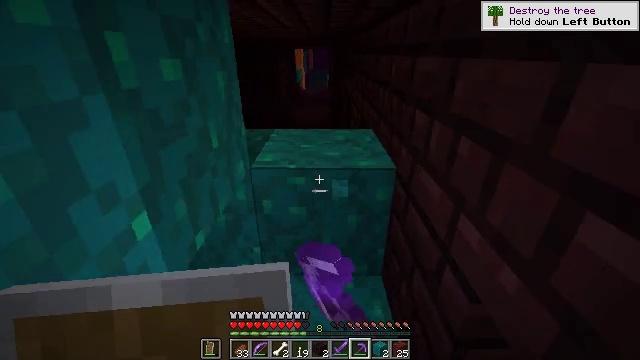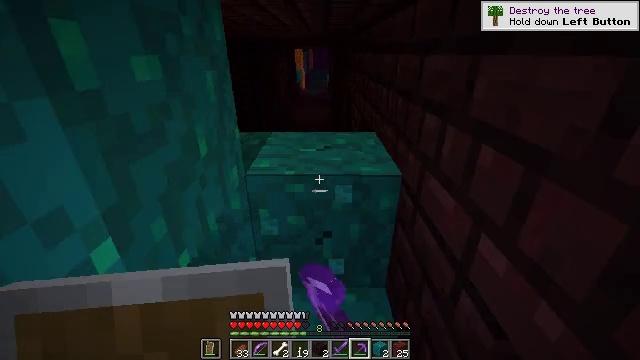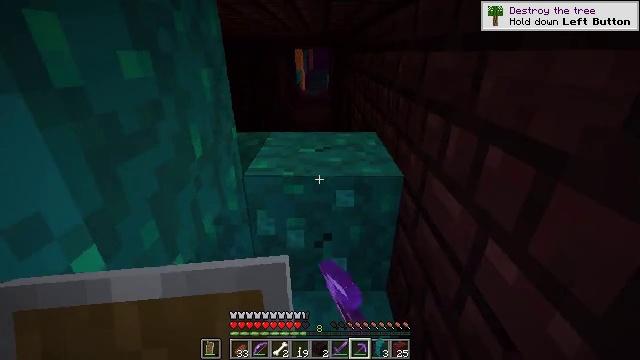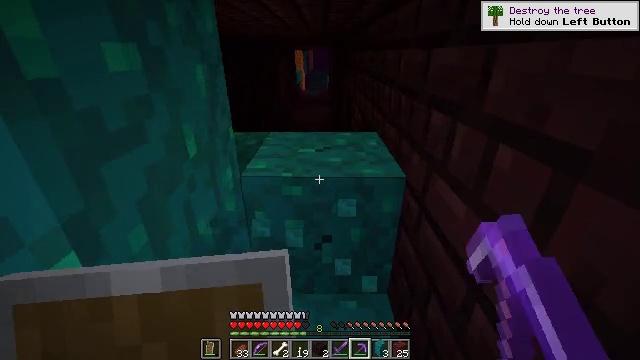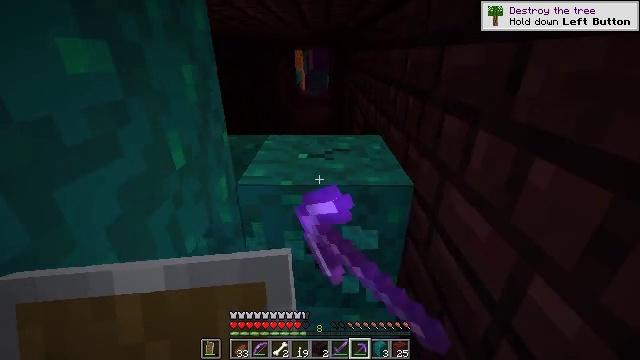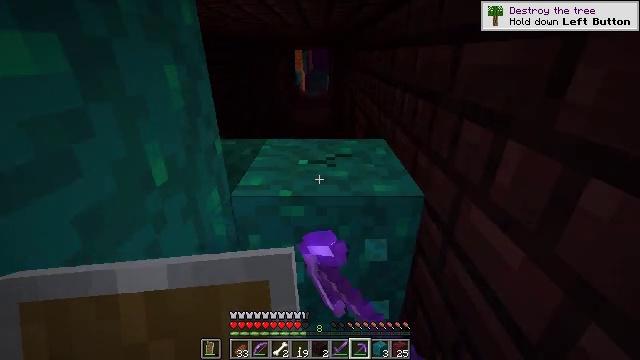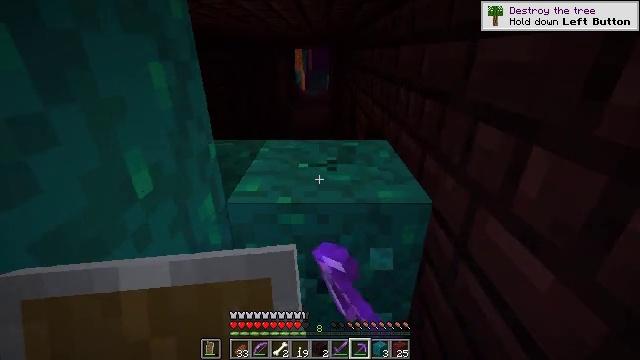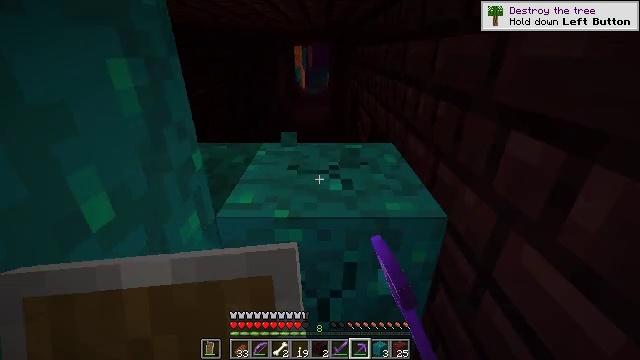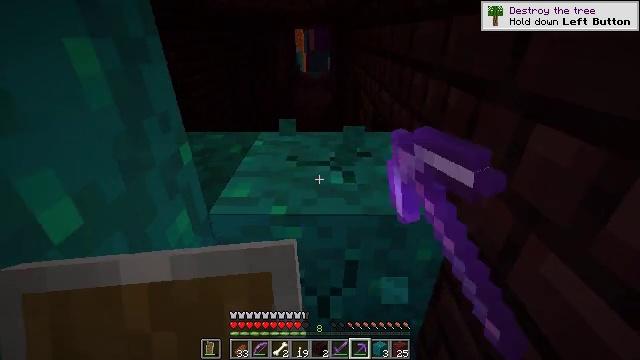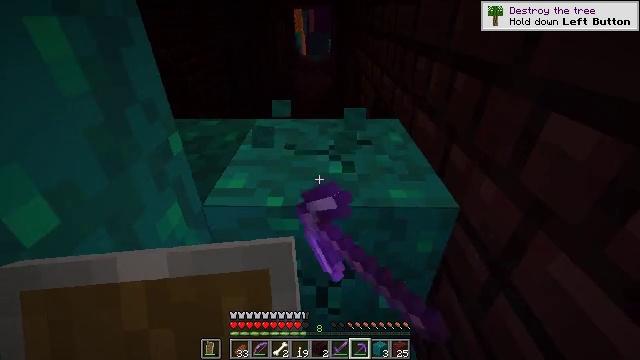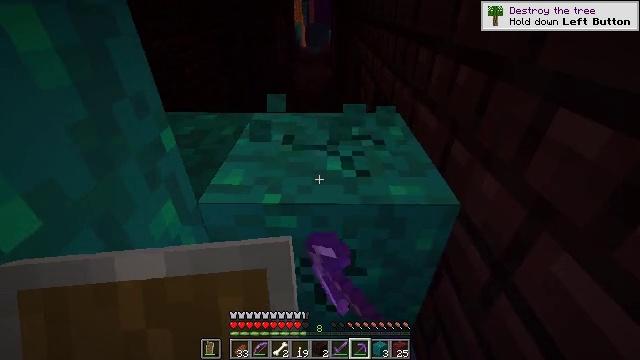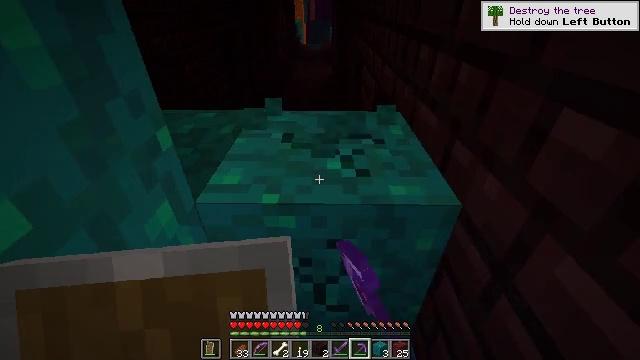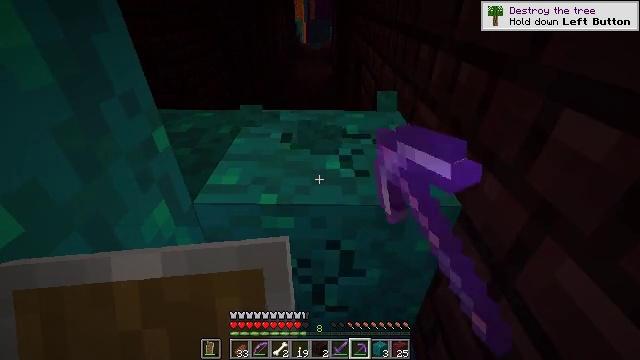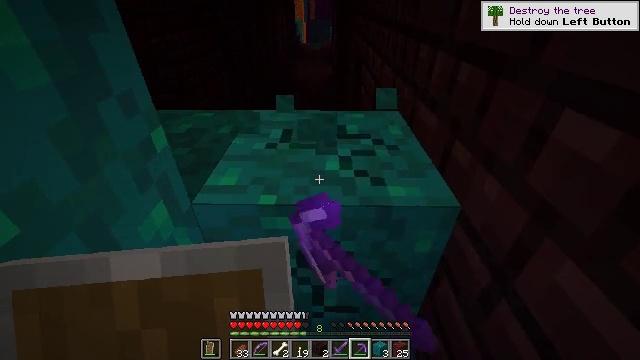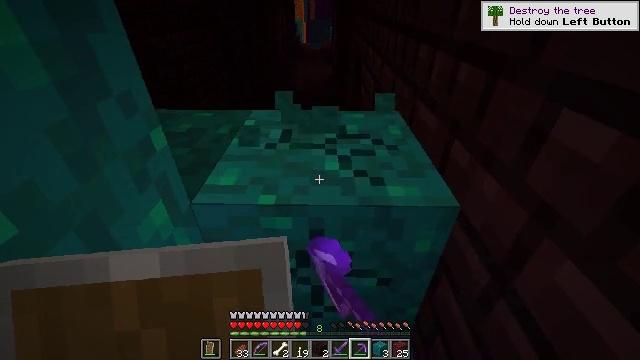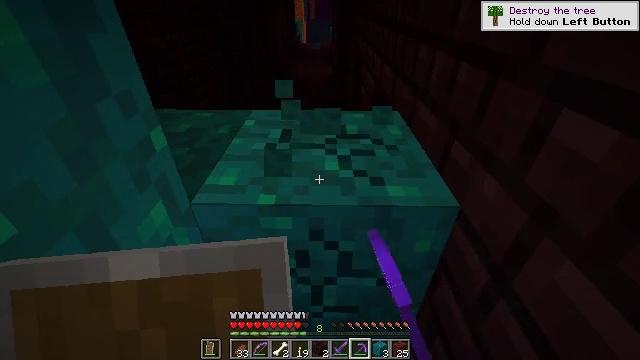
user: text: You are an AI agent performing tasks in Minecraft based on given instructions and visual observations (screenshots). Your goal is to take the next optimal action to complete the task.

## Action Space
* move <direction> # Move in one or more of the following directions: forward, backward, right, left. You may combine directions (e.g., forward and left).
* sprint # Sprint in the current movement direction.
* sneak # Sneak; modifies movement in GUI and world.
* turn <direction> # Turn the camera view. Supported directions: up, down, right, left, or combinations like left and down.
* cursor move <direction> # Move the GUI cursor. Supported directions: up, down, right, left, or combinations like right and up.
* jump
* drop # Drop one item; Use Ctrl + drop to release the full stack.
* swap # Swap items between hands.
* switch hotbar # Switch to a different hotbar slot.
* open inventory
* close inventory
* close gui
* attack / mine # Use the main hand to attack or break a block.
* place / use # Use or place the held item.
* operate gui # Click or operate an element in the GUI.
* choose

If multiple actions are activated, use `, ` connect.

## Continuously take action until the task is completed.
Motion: motion action
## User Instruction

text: Mine warped wart block.
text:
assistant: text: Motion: attack / mine
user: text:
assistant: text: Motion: attack / mine
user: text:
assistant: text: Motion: attack / mine
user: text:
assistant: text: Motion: move forward, attack / mine
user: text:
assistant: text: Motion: move forward, attack / mine
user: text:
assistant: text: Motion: move forward, attack / mine
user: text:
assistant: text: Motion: attack / mine
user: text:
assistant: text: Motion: turn down, attack / mine
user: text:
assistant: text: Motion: turn down, attack / mine
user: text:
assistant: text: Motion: turn down, attack / mine
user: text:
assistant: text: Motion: attack / mine
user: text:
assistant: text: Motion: attack / mine
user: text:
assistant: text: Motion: attack / mine
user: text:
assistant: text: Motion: attack / mine
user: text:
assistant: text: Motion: attack / mine
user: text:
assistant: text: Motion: attack / mine
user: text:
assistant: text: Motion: attack / mine
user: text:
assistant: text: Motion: attack / mine
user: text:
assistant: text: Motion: attack / mine
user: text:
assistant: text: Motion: attack / mine
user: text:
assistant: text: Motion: attack / mine
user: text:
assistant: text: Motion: attack / mine
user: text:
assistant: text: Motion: attack / mine
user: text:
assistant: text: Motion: attack / mine
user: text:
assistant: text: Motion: attack / mine
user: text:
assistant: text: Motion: attack / mine
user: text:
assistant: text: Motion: attack / mine
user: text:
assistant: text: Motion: attack / mine
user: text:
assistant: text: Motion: attack / mine
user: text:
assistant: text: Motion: attack / mine